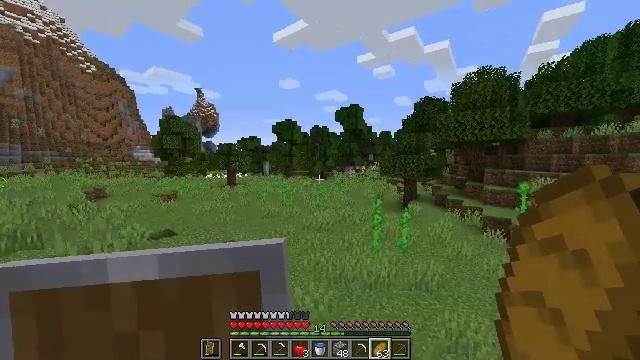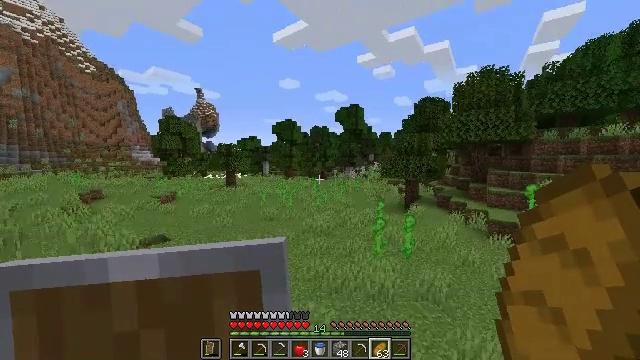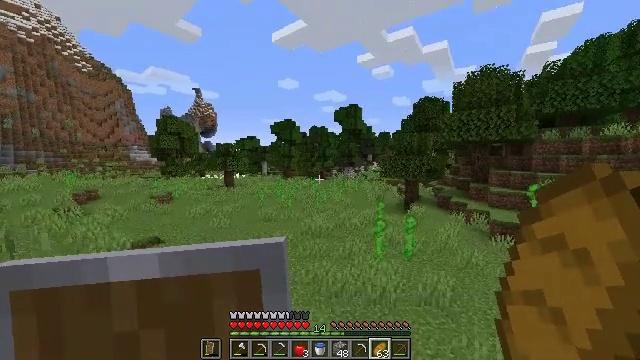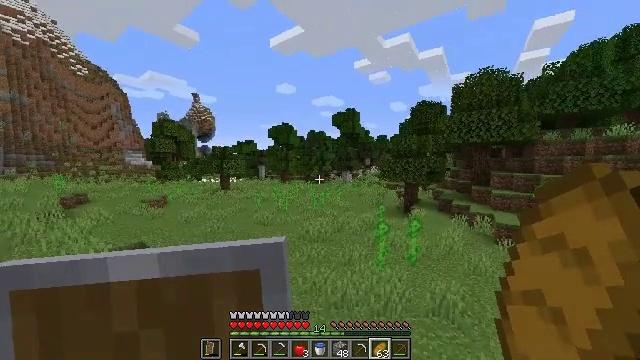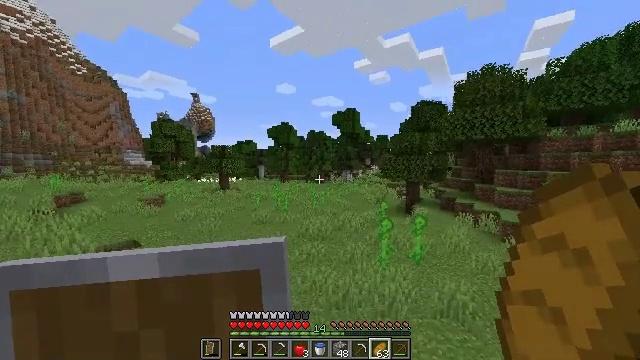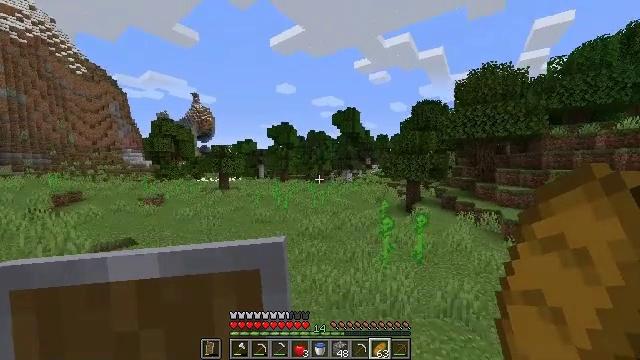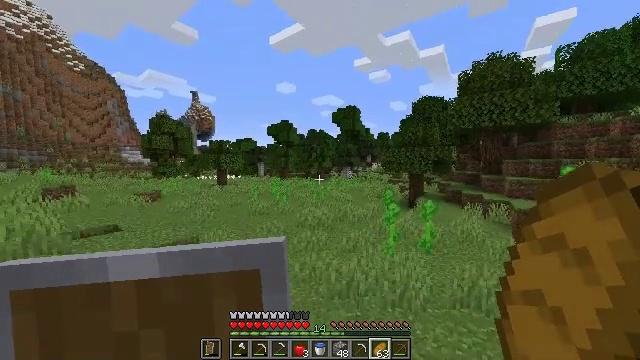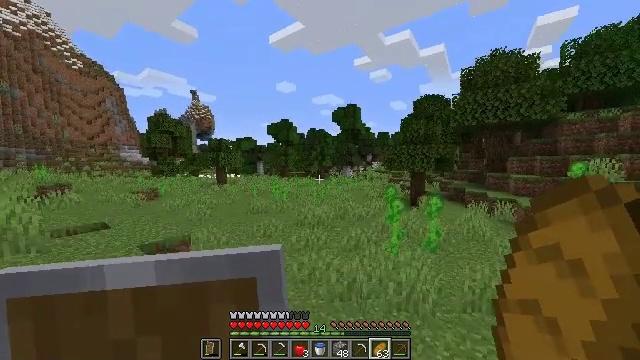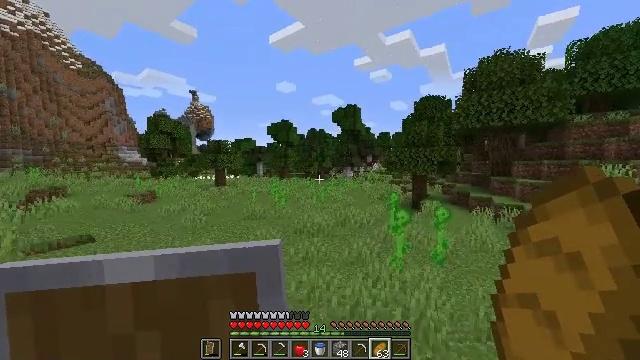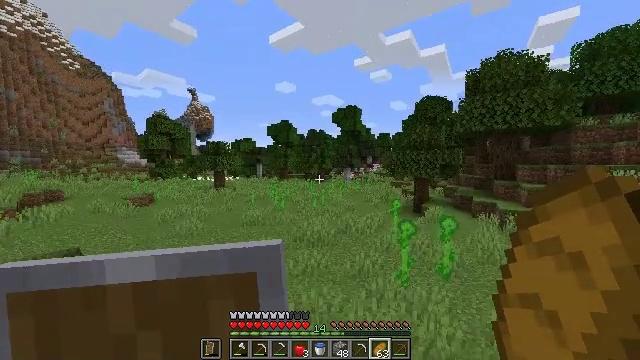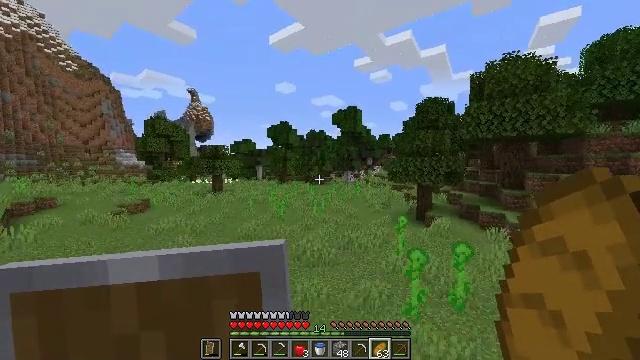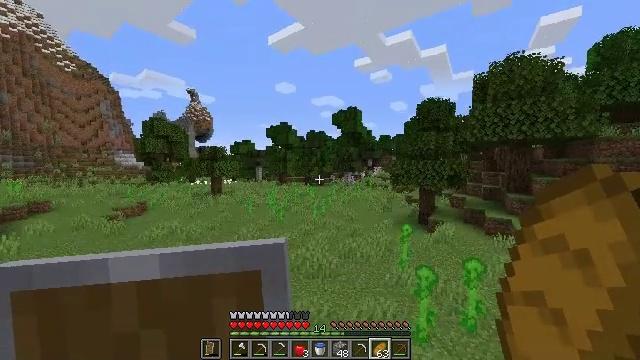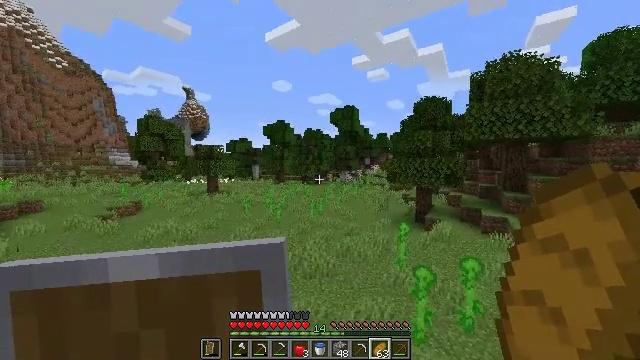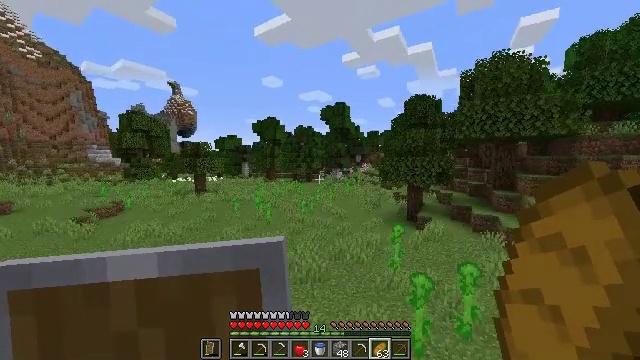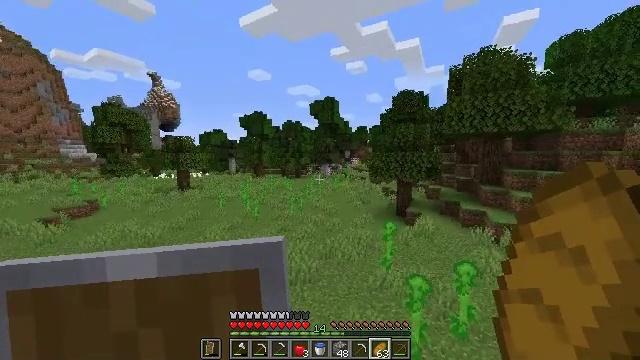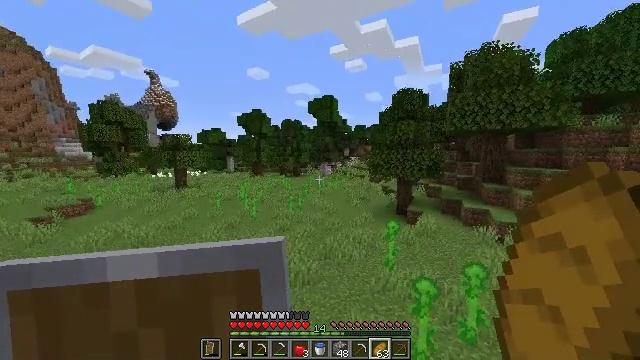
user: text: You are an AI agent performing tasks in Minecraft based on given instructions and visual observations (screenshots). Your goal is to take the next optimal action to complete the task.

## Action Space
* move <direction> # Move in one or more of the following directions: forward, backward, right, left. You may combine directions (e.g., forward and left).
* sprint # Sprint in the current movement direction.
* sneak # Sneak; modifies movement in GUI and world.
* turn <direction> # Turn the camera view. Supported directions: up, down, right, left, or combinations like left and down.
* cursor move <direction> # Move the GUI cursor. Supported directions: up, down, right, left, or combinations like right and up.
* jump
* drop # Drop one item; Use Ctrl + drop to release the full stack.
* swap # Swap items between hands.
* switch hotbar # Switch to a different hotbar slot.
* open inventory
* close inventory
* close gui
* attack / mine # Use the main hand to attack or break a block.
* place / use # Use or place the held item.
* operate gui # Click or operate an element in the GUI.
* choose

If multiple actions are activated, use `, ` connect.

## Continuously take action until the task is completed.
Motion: motion action
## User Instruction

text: Gather hay blocks from the farm.
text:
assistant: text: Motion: move forward, sprint, jump
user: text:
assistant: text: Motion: move forward, sprint, jump
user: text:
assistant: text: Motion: move forward, sprint, turn up, jump
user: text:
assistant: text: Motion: move forward, sprint, jump
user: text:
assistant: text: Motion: move forward, sprint, jump
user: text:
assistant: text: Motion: move forward, sprint, jump
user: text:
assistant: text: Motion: move forward, sprint, jump
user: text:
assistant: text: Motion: move forward, sprint, jump
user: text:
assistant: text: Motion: move forward, sprint, jump
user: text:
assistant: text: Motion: move forward, sprint, jump
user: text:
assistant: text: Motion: move forward, sprint, jump
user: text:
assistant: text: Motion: move forward, sprint, jump
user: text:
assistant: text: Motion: move forward, sprint, turn right, jump
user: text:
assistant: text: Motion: move forward, sprint, turn right and down, jump
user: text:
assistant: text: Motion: move forward, jump
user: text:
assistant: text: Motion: move forward, jump
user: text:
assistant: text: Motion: move forward, turn down, jump
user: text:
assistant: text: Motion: move forward, turn right and down, jump
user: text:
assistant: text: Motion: move forward, jump
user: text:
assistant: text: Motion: move forward, jump
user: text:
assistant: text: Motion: move forward, jump
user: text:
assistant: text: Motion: move forward, jump
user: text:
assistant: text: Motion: move forward, turn left and up, jump
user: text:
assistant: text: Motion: move forward, jump
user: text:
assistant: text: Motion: move forward, jump
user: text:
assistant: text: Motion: move forward, turn up, jump
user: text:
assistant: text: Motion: move forward, jump
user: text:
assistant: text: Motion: move forward, turn up, jump
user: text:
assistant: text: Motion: move forward, jump
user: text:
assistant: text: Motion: move forward, jump